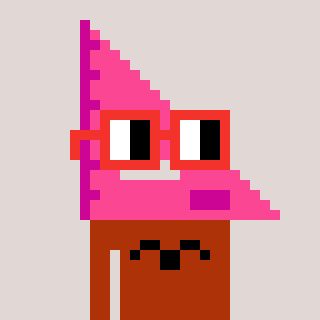
a pixel art character with square red glasses, a squadron ruler-shaped head and a hotbrown-colored body on a warm background